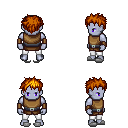
a pixel art fantasy rpg character, male body template, dark elf, purple skin, leather chest armor, white pants, dark blonde bedhead hairstyle, leather bracers, white slippers, four views (front, back, left, right), 2x2 character sprite sheet, small pixel art, hard edges, no anti-aliasing